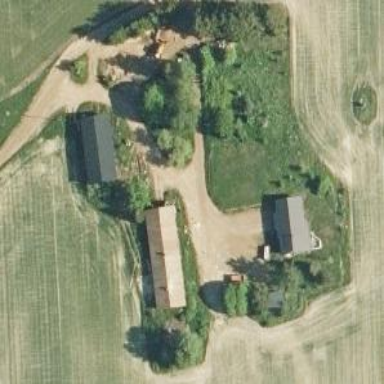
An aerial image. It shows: Farmyard area.